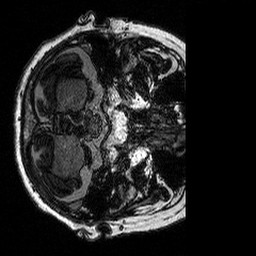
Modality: MP2RAGE
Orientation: axial
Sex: female
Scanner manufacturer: siemens
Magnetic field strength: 3 T
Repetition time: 5 s
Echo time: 0.00292 s